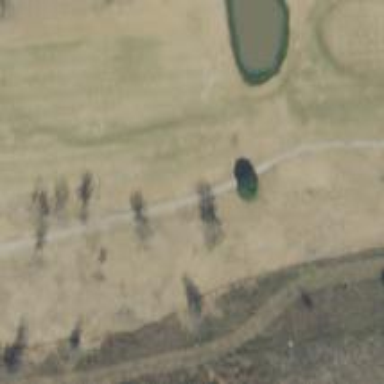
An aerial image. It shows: Golf cartpath that is also road path.